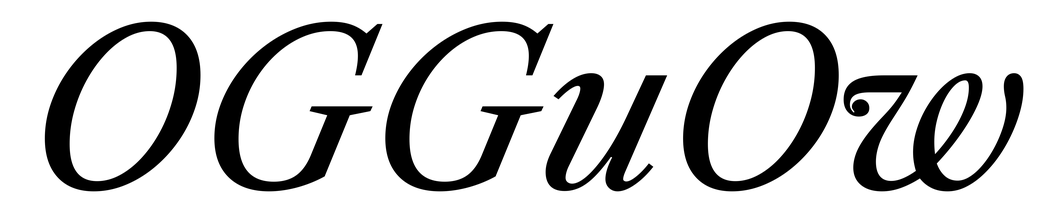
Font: LibreCaslonText-Italic_Italic